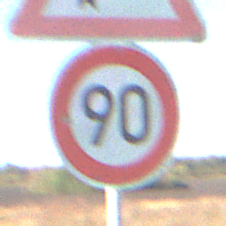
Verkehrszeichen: Geschwindigkeit90
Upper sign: DoppelkurveRechts
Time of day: MorningAfternoon
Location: Outdoor (Nature)
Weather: Clear
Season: Autumn
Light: Natural